Field crop: maize
Growth stage: 2
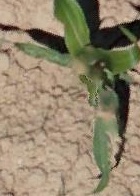
Species: maize